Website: lowes
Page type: account-selection
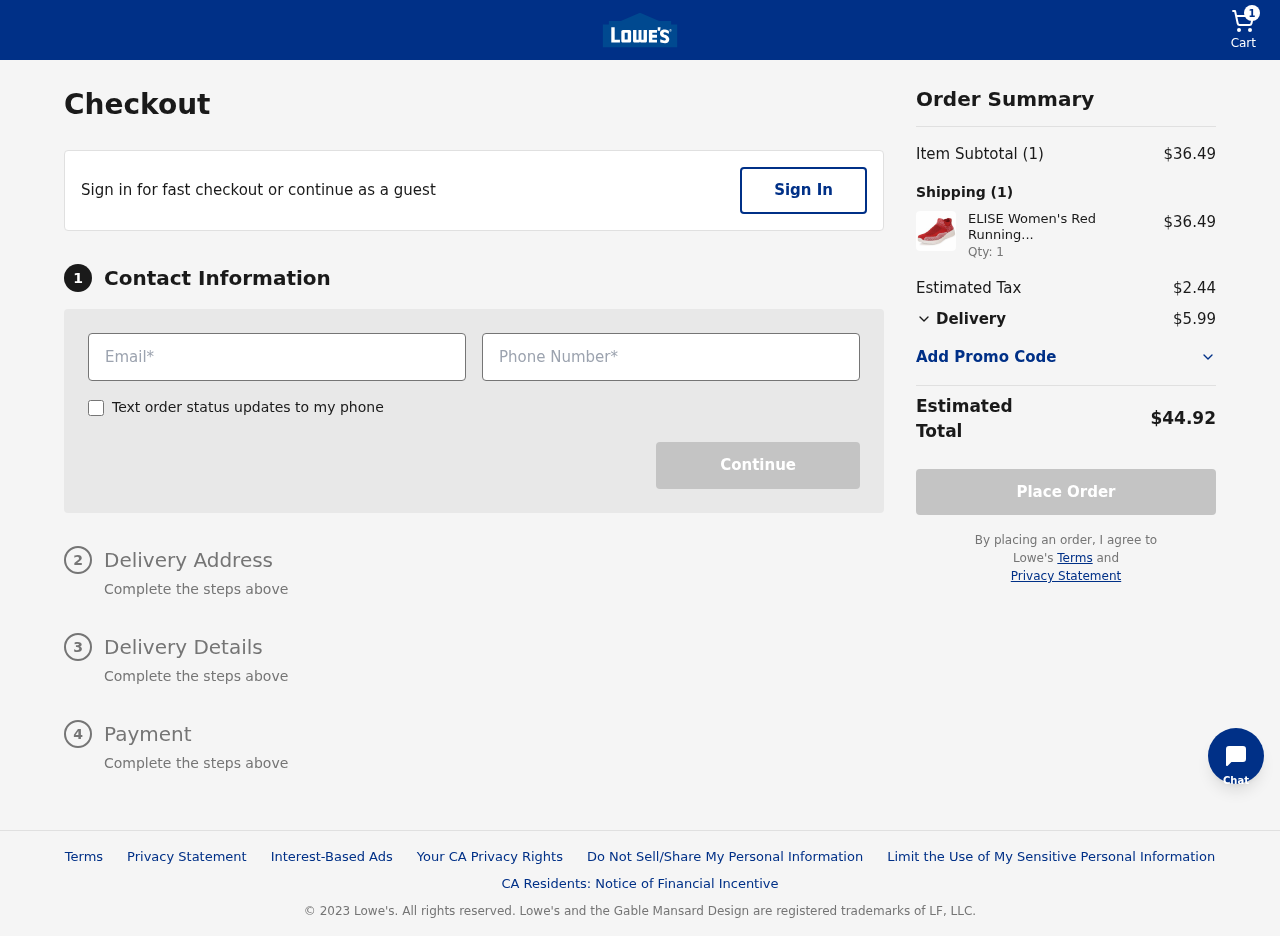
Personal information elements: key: PII_EMAIL
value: brandon.wagner@yahoo.com
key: PII_PHONE
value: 5602977521
Product elements: key: PRODUCT1_NAME
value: ELISE Women's Red Running Shoes-7 UK (40 EU) (8 US) (ES-S20-002)
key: PRODUCT1_PRICE
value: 36.49
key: PRODUCT1_QUANTITY
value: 1
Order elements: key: ORDER_NUM_ITEMS
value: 1
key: ORDER_SUBTOTAL
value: $36.49
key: ORDER_TAX
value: $2.44
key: ORDER_SHIPPING_COST
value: $5.99
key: ORDER_TOTAL
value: $44.92